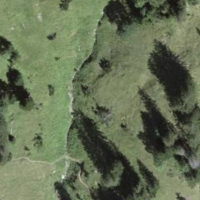
EUNIS habitat code: 26
Species observed at this site:
Neotinea ustulata